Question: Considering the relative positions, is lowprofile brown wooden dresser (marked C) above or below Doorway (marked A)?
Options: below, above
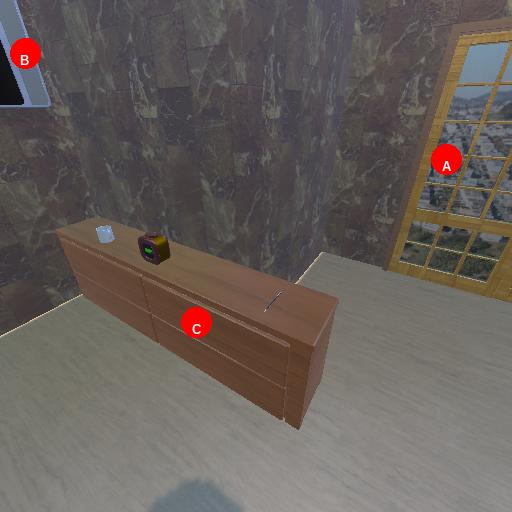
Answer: below